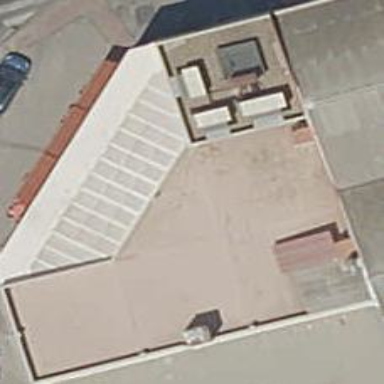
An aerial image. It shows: Industrial building serving as restaurant.